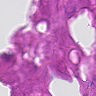
Metastatic tissue present: no